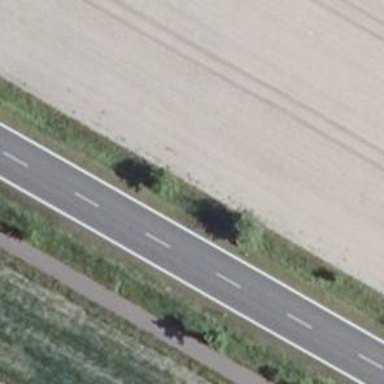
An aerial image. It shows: Row of deciduous broadleaved trees.